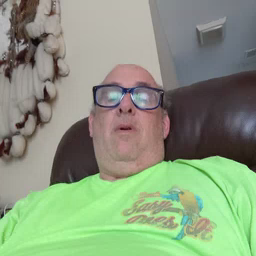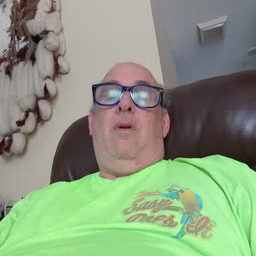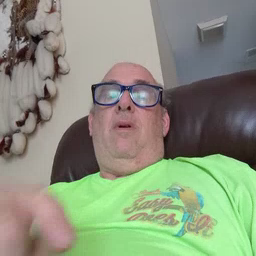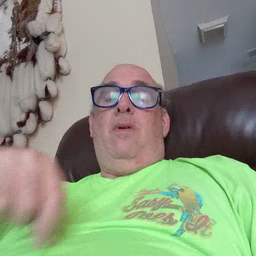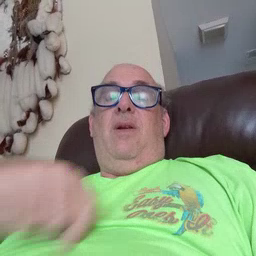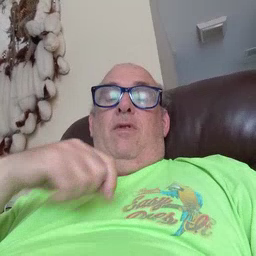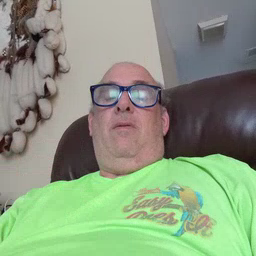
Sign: zipper